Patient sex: M
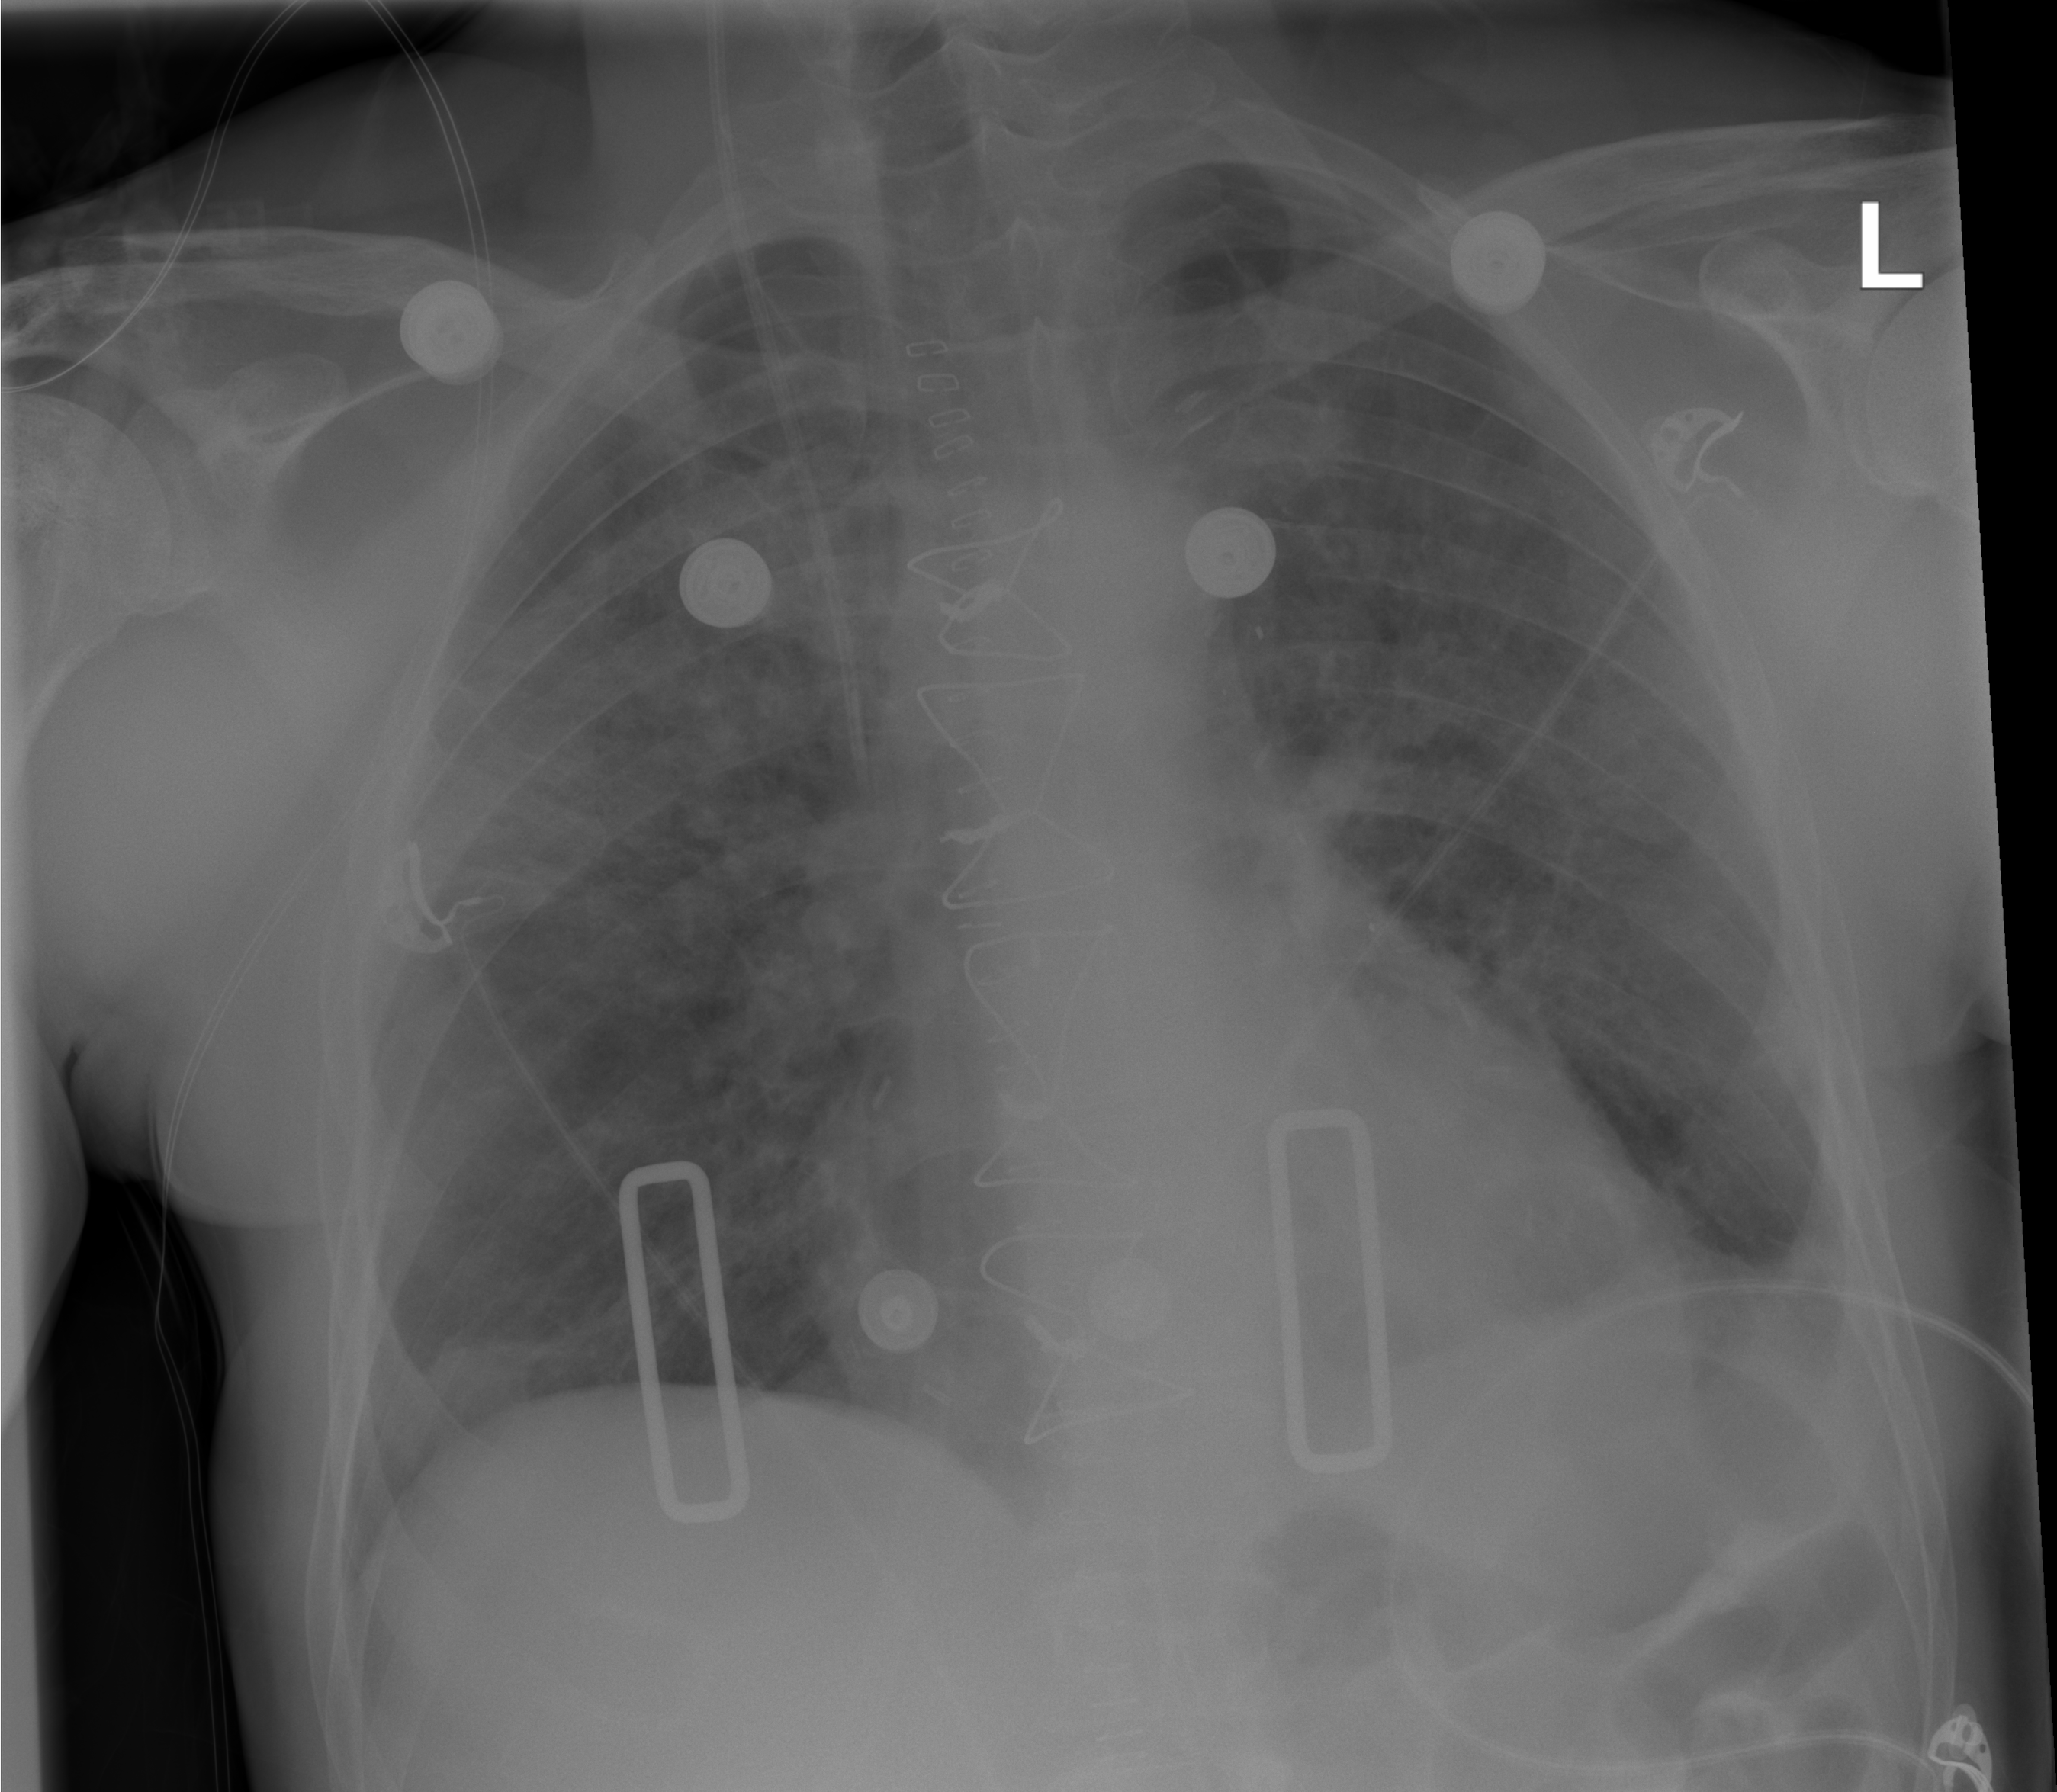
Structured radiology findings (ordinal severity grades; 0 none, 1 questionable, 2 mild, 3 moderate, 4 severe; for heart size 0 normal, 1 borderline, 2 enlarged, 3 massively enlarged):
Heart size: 1
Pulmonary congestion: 2
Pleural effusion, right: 1
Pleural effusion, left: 1
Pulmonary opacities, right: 2
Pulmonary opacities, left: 2
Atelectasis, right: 1
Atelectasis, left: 2